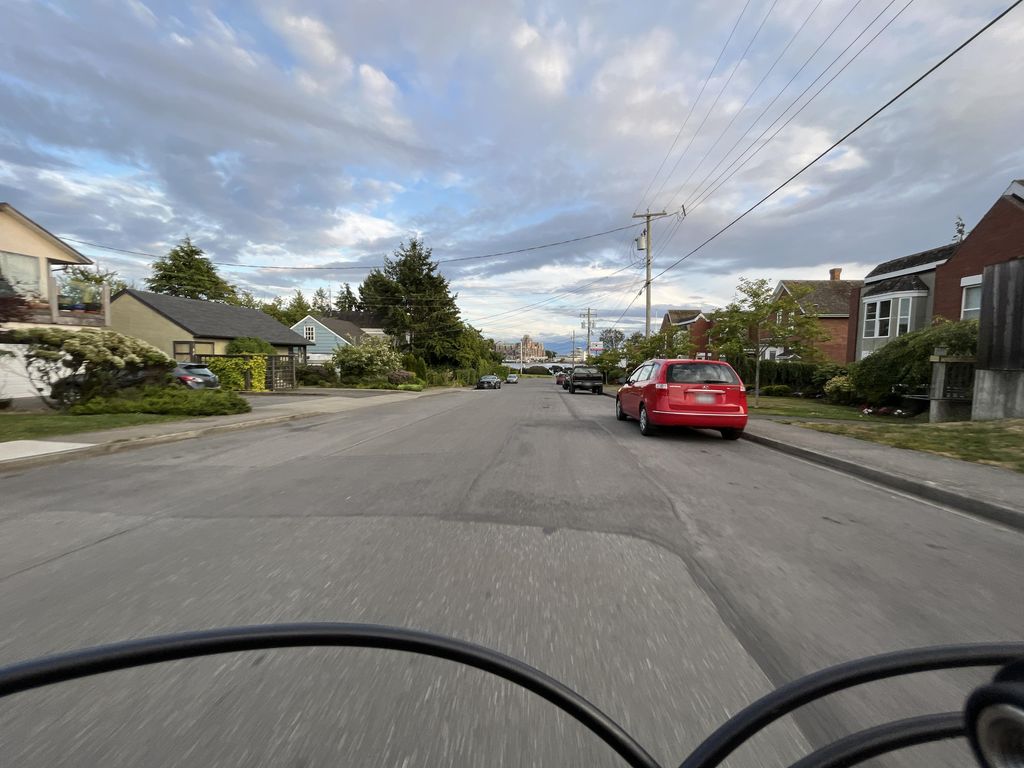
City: victoria